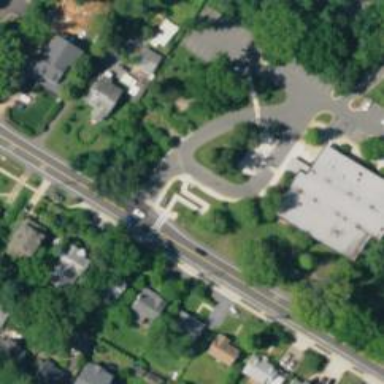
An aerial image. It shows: Asphalt footpath with unmarked crossing.